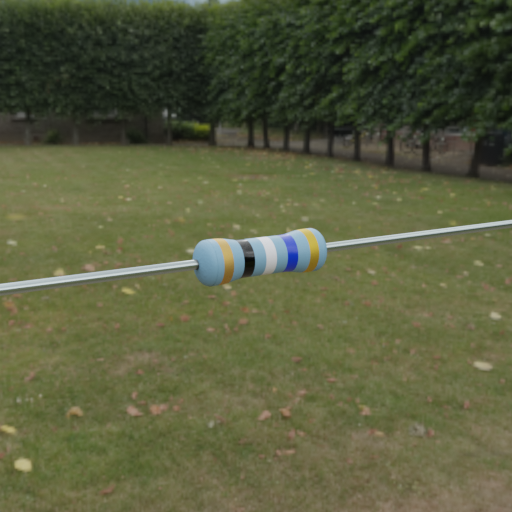
Resistor colour bands (in order): gold, black, white, blue, gold